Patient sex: M
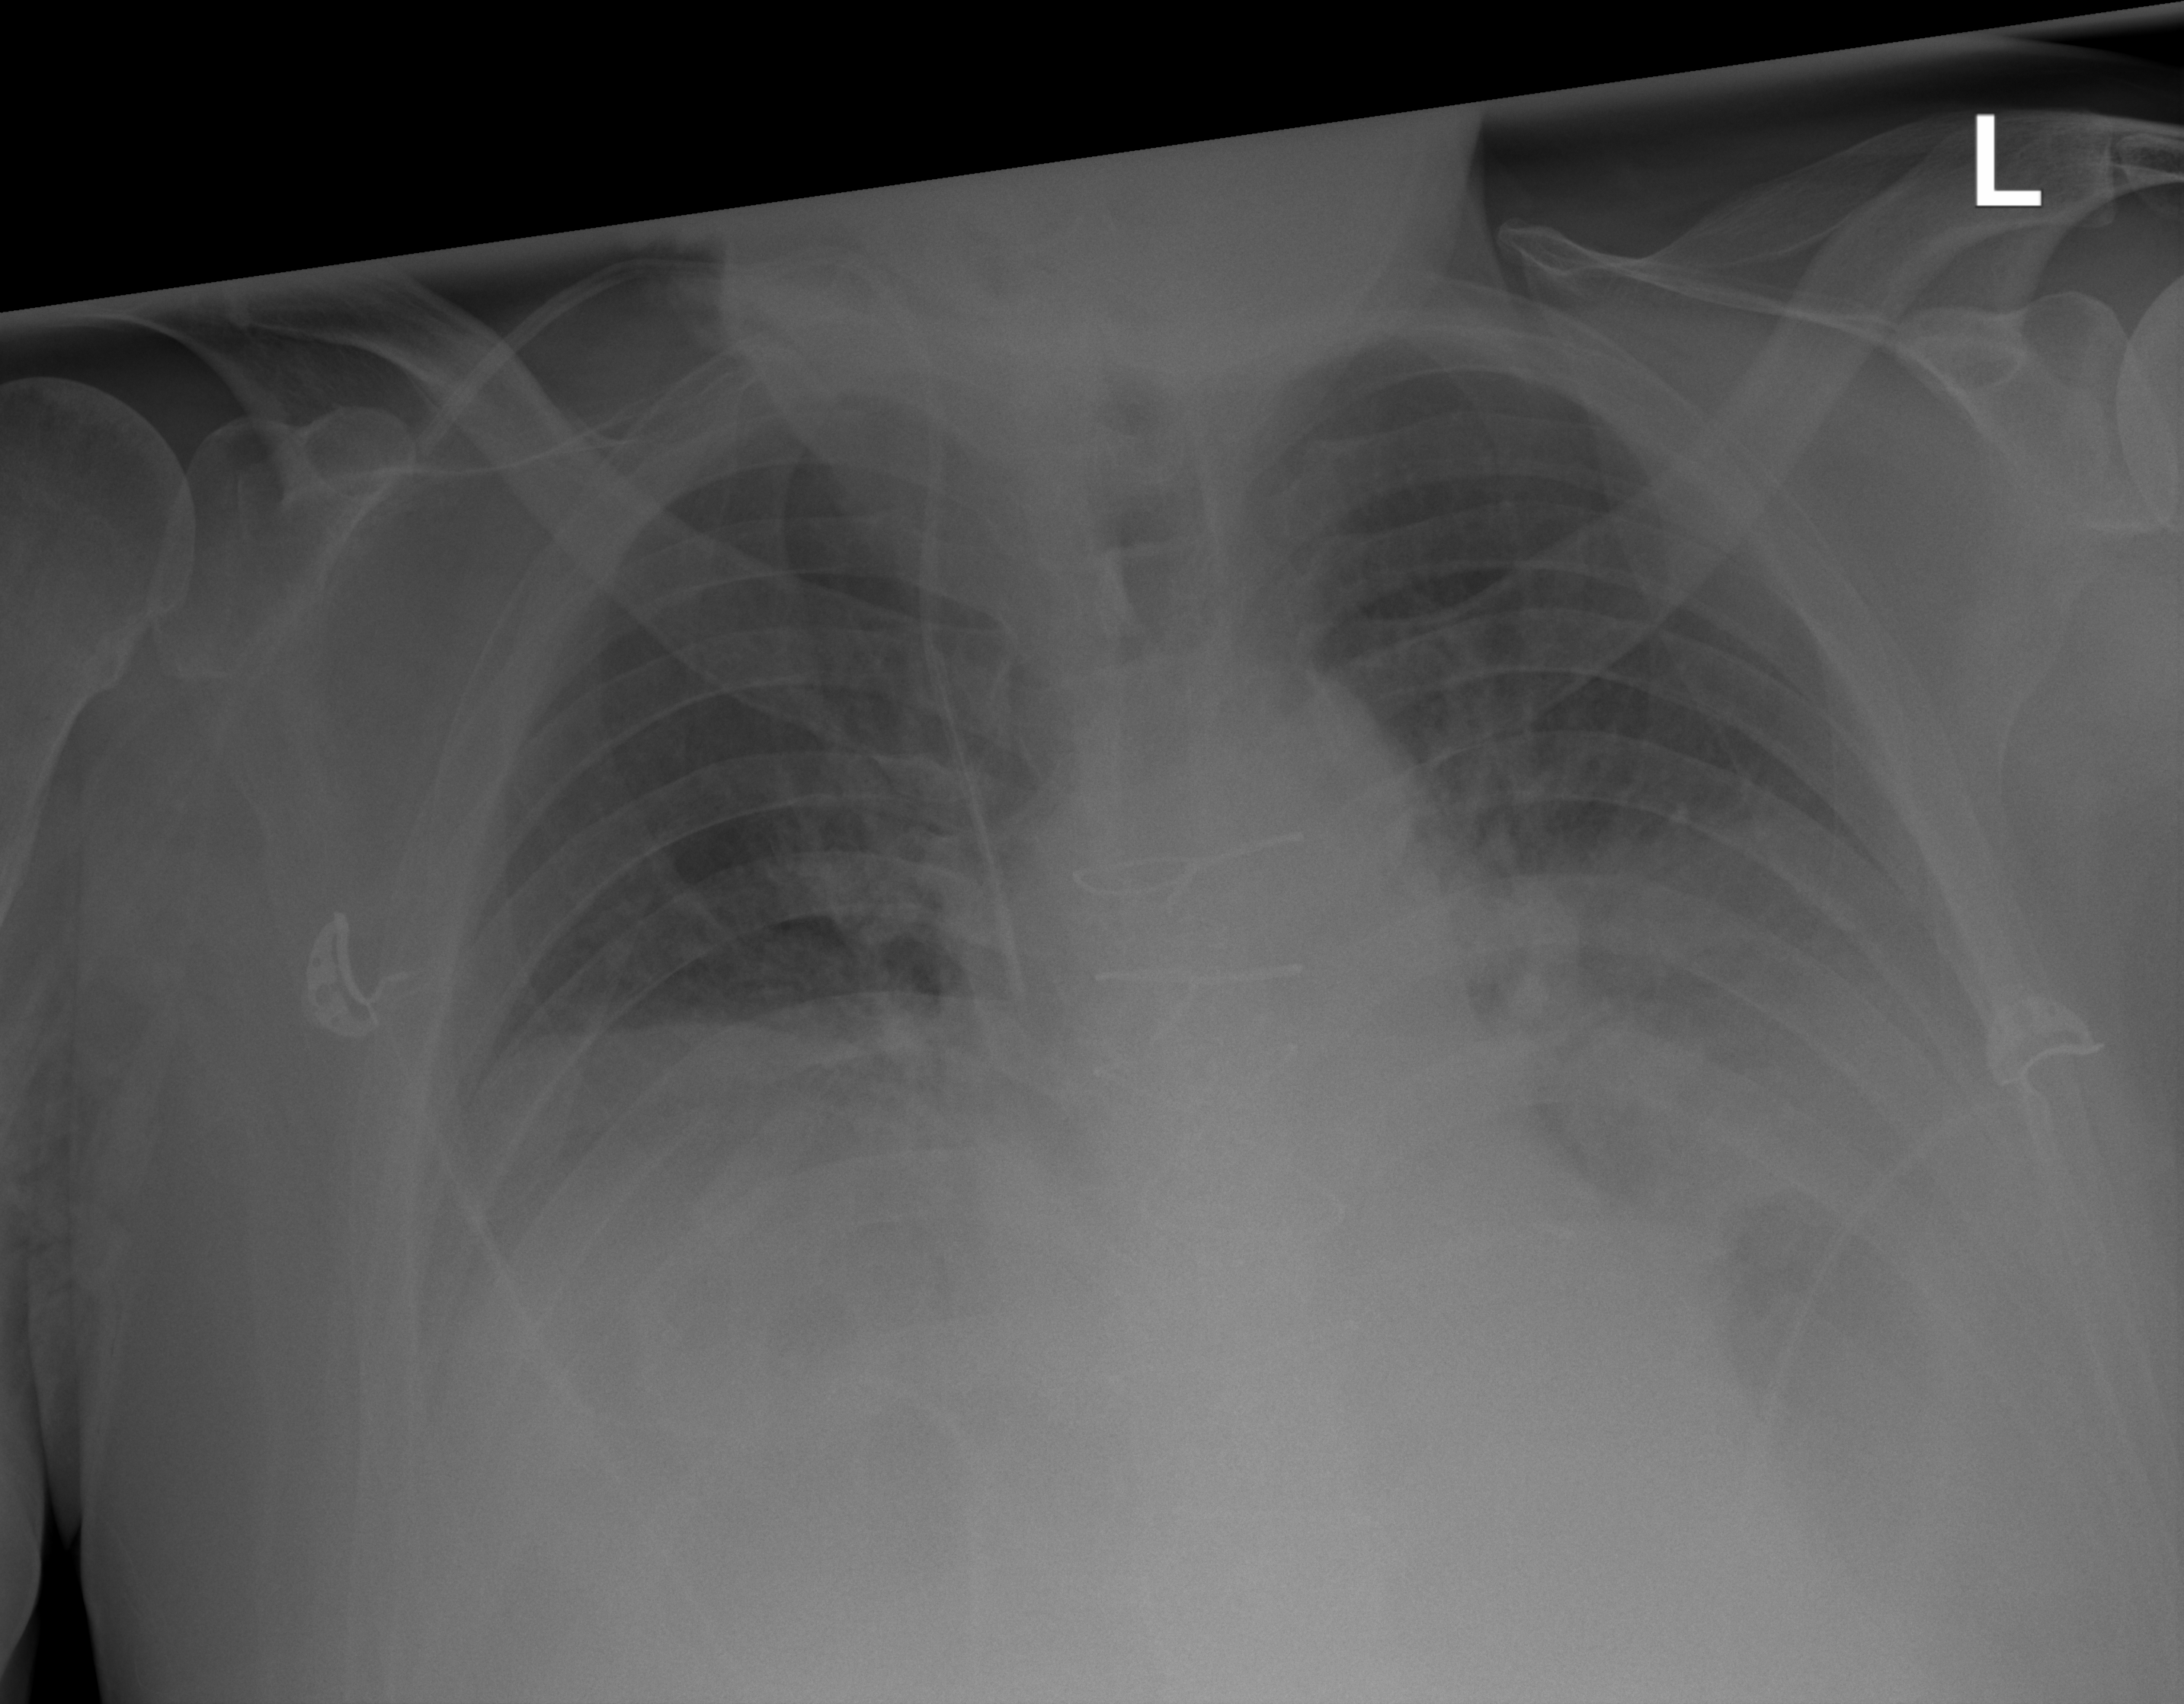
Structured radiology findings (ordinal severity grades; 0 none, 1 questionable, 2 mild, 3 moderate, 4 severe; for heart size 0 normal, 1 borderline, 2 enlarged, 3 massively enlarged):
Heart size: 1
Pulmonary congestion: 2
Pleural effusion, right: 2
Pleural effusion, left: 3
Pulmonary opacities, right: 0
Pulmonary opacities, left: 0
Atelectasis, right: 3
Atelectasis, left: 3